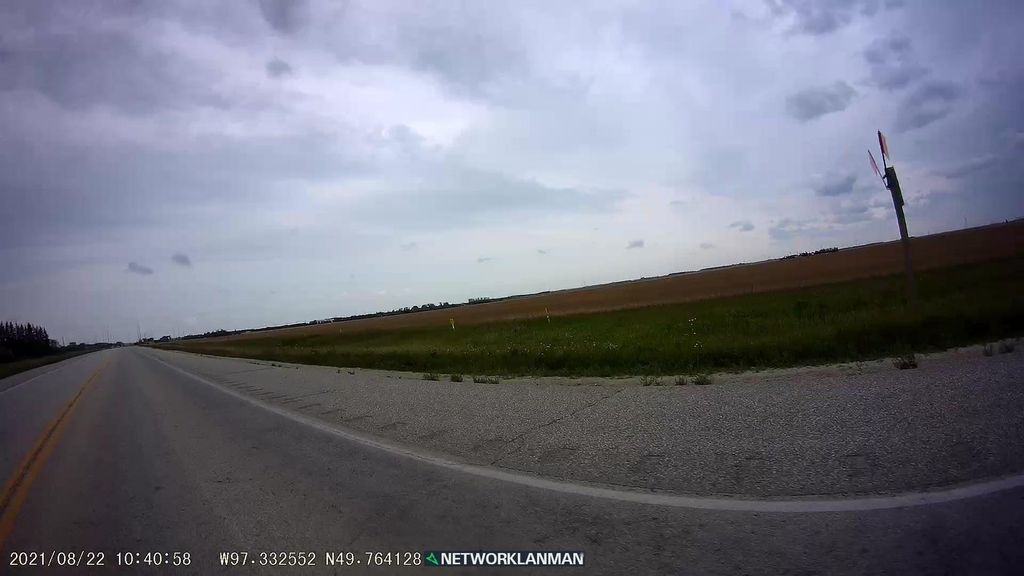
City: winnipeg